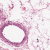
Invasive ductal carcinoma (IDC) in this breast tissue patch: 0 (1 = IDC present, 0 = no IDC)